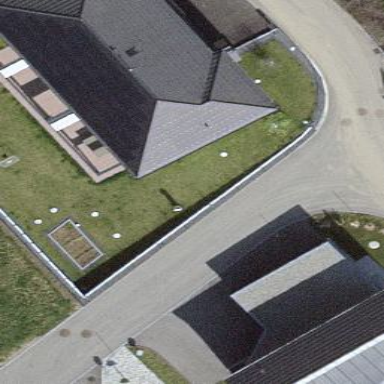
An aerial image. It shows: Simple house.